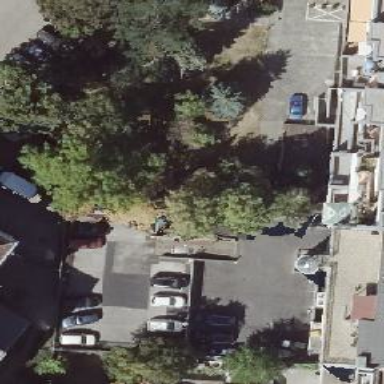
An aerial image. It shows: Parking entrance.